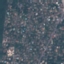
Label: Residential